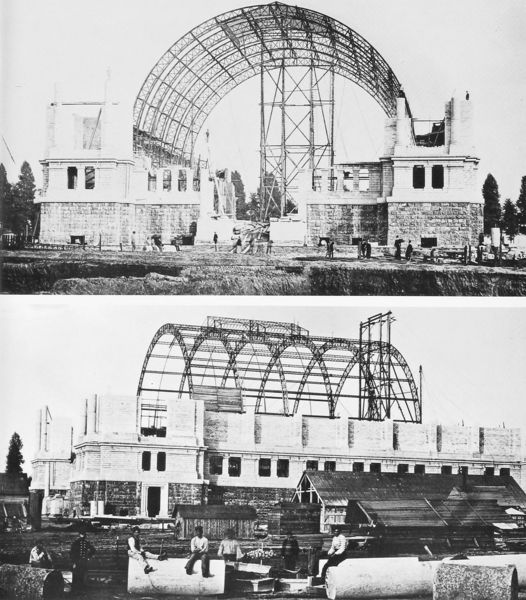
Titel: 50jähriges Jubiläum, Palastkonstruktion
Schlagwörter: fenster, marmor, männer, säulen, dach, gebäude, haus, schloss, architektur, stein, hütte, bogen, zwei, mauer, hütten, arbeiter, rundbogen, kuppel, halle, foto, fotografie, eisen, überdachung, gerüst, gewölbe, palast, bahnhof, konstruktion, eisenkonstruktion, stahl, bau, tonne, bauwerk, baustelle, tonnengewölbe, glaskuppel, stahlkonstruktion, stahlgerüst, haustein, baugerüst, eisenwerk, zwei ansichten